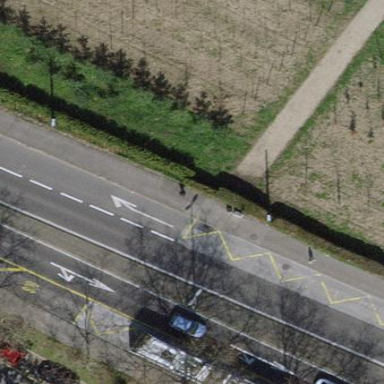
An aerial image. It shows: Traffic island.